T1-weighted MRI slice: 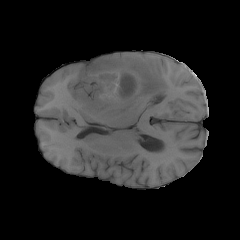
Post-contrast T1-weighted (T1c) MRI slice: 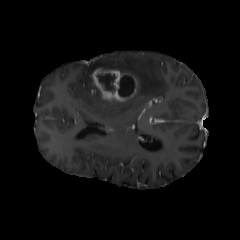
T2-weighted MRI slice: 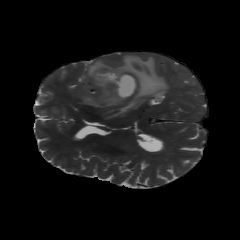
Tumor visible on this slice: yes